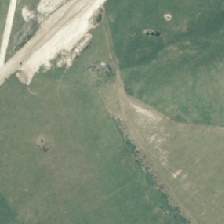
Land cover: high_producing_grassland